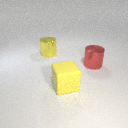
large red metal cylinder behind large yellow rubber cube